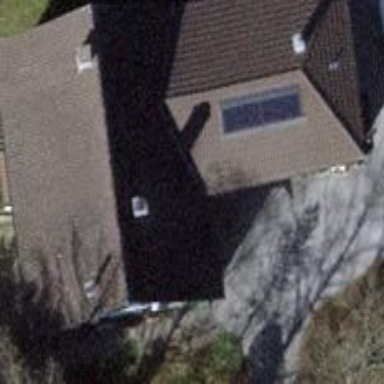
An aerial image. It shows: Semidetached house with gabled roof.